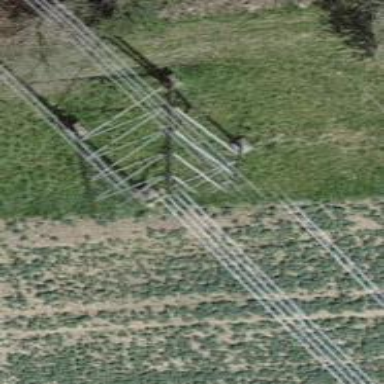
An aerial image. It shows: Power tower.